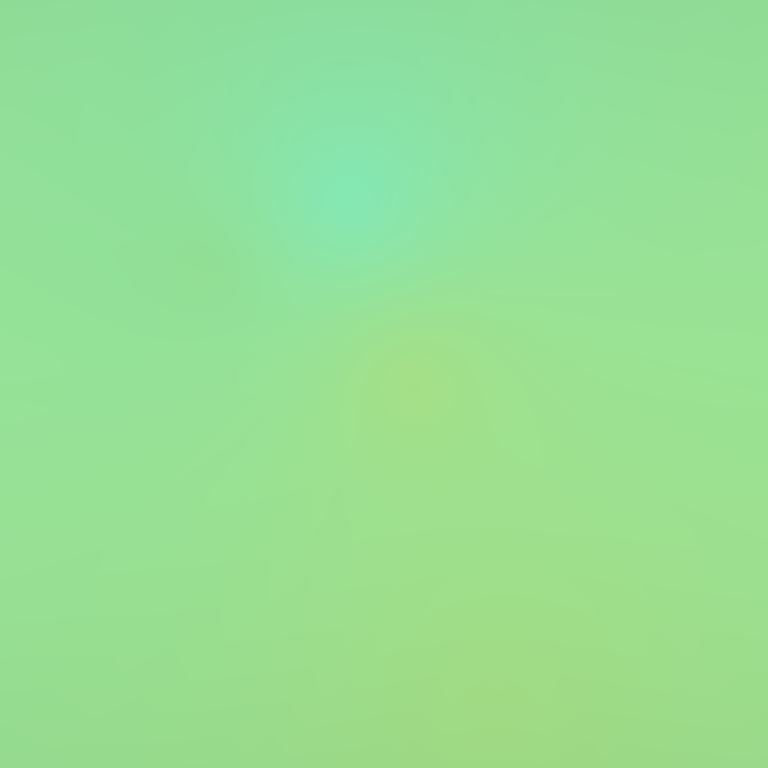
Abstract light effect, smooth gradient from soft green to light blue, calm atmosphere, diffuse glow, no room, no furniture, no objects.